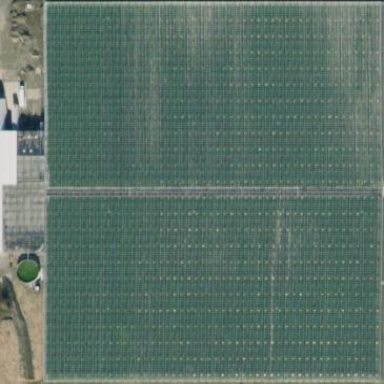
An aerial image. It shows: Greenhouse.